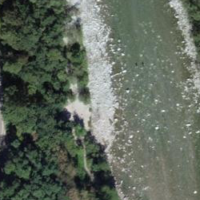
EUNIS habitat code: 15
Species observed at this site:
Amata phegea